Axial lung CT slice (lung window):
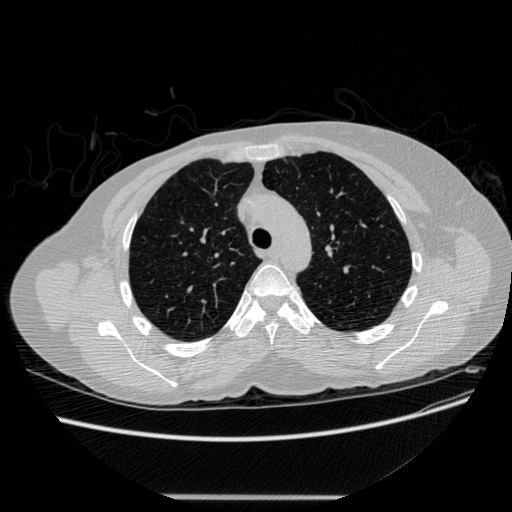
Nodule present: no